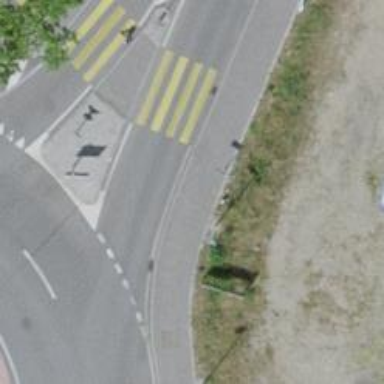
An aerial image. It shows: Kerb serving as barrier.